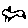
Label: bird